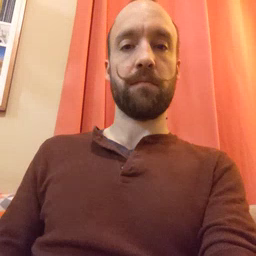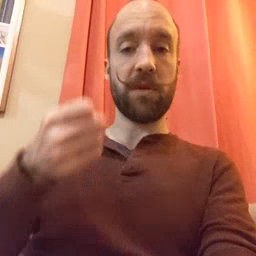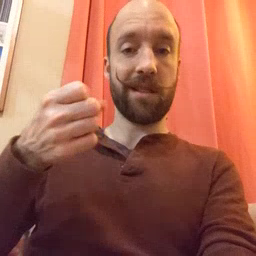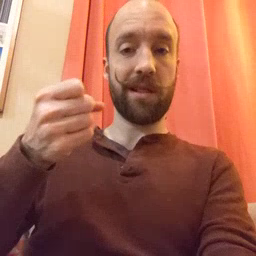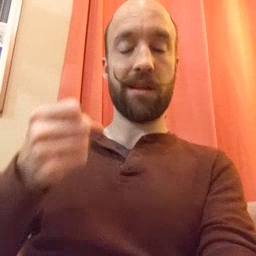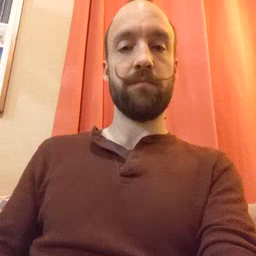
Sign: milk